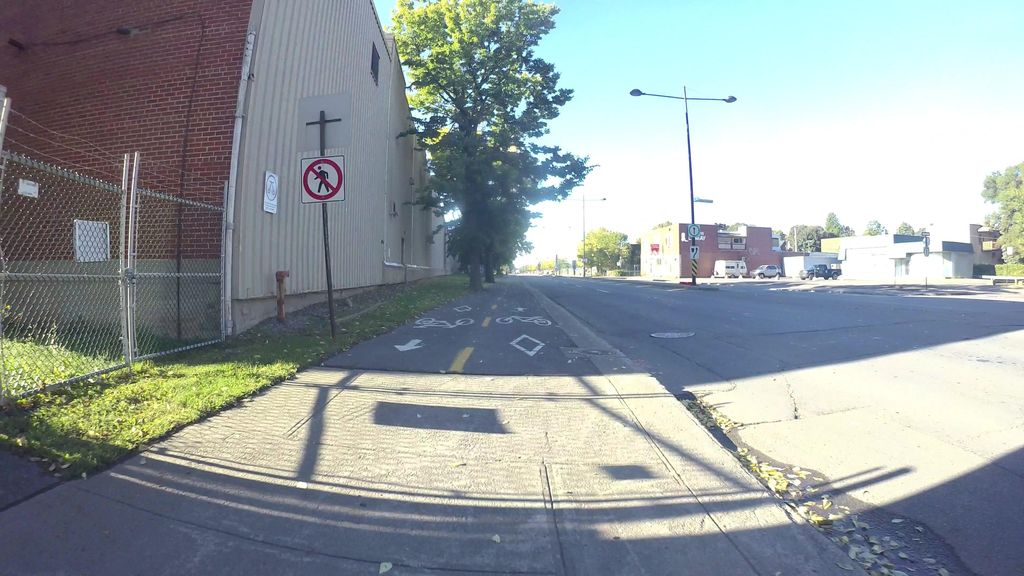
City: montreal